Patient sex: M
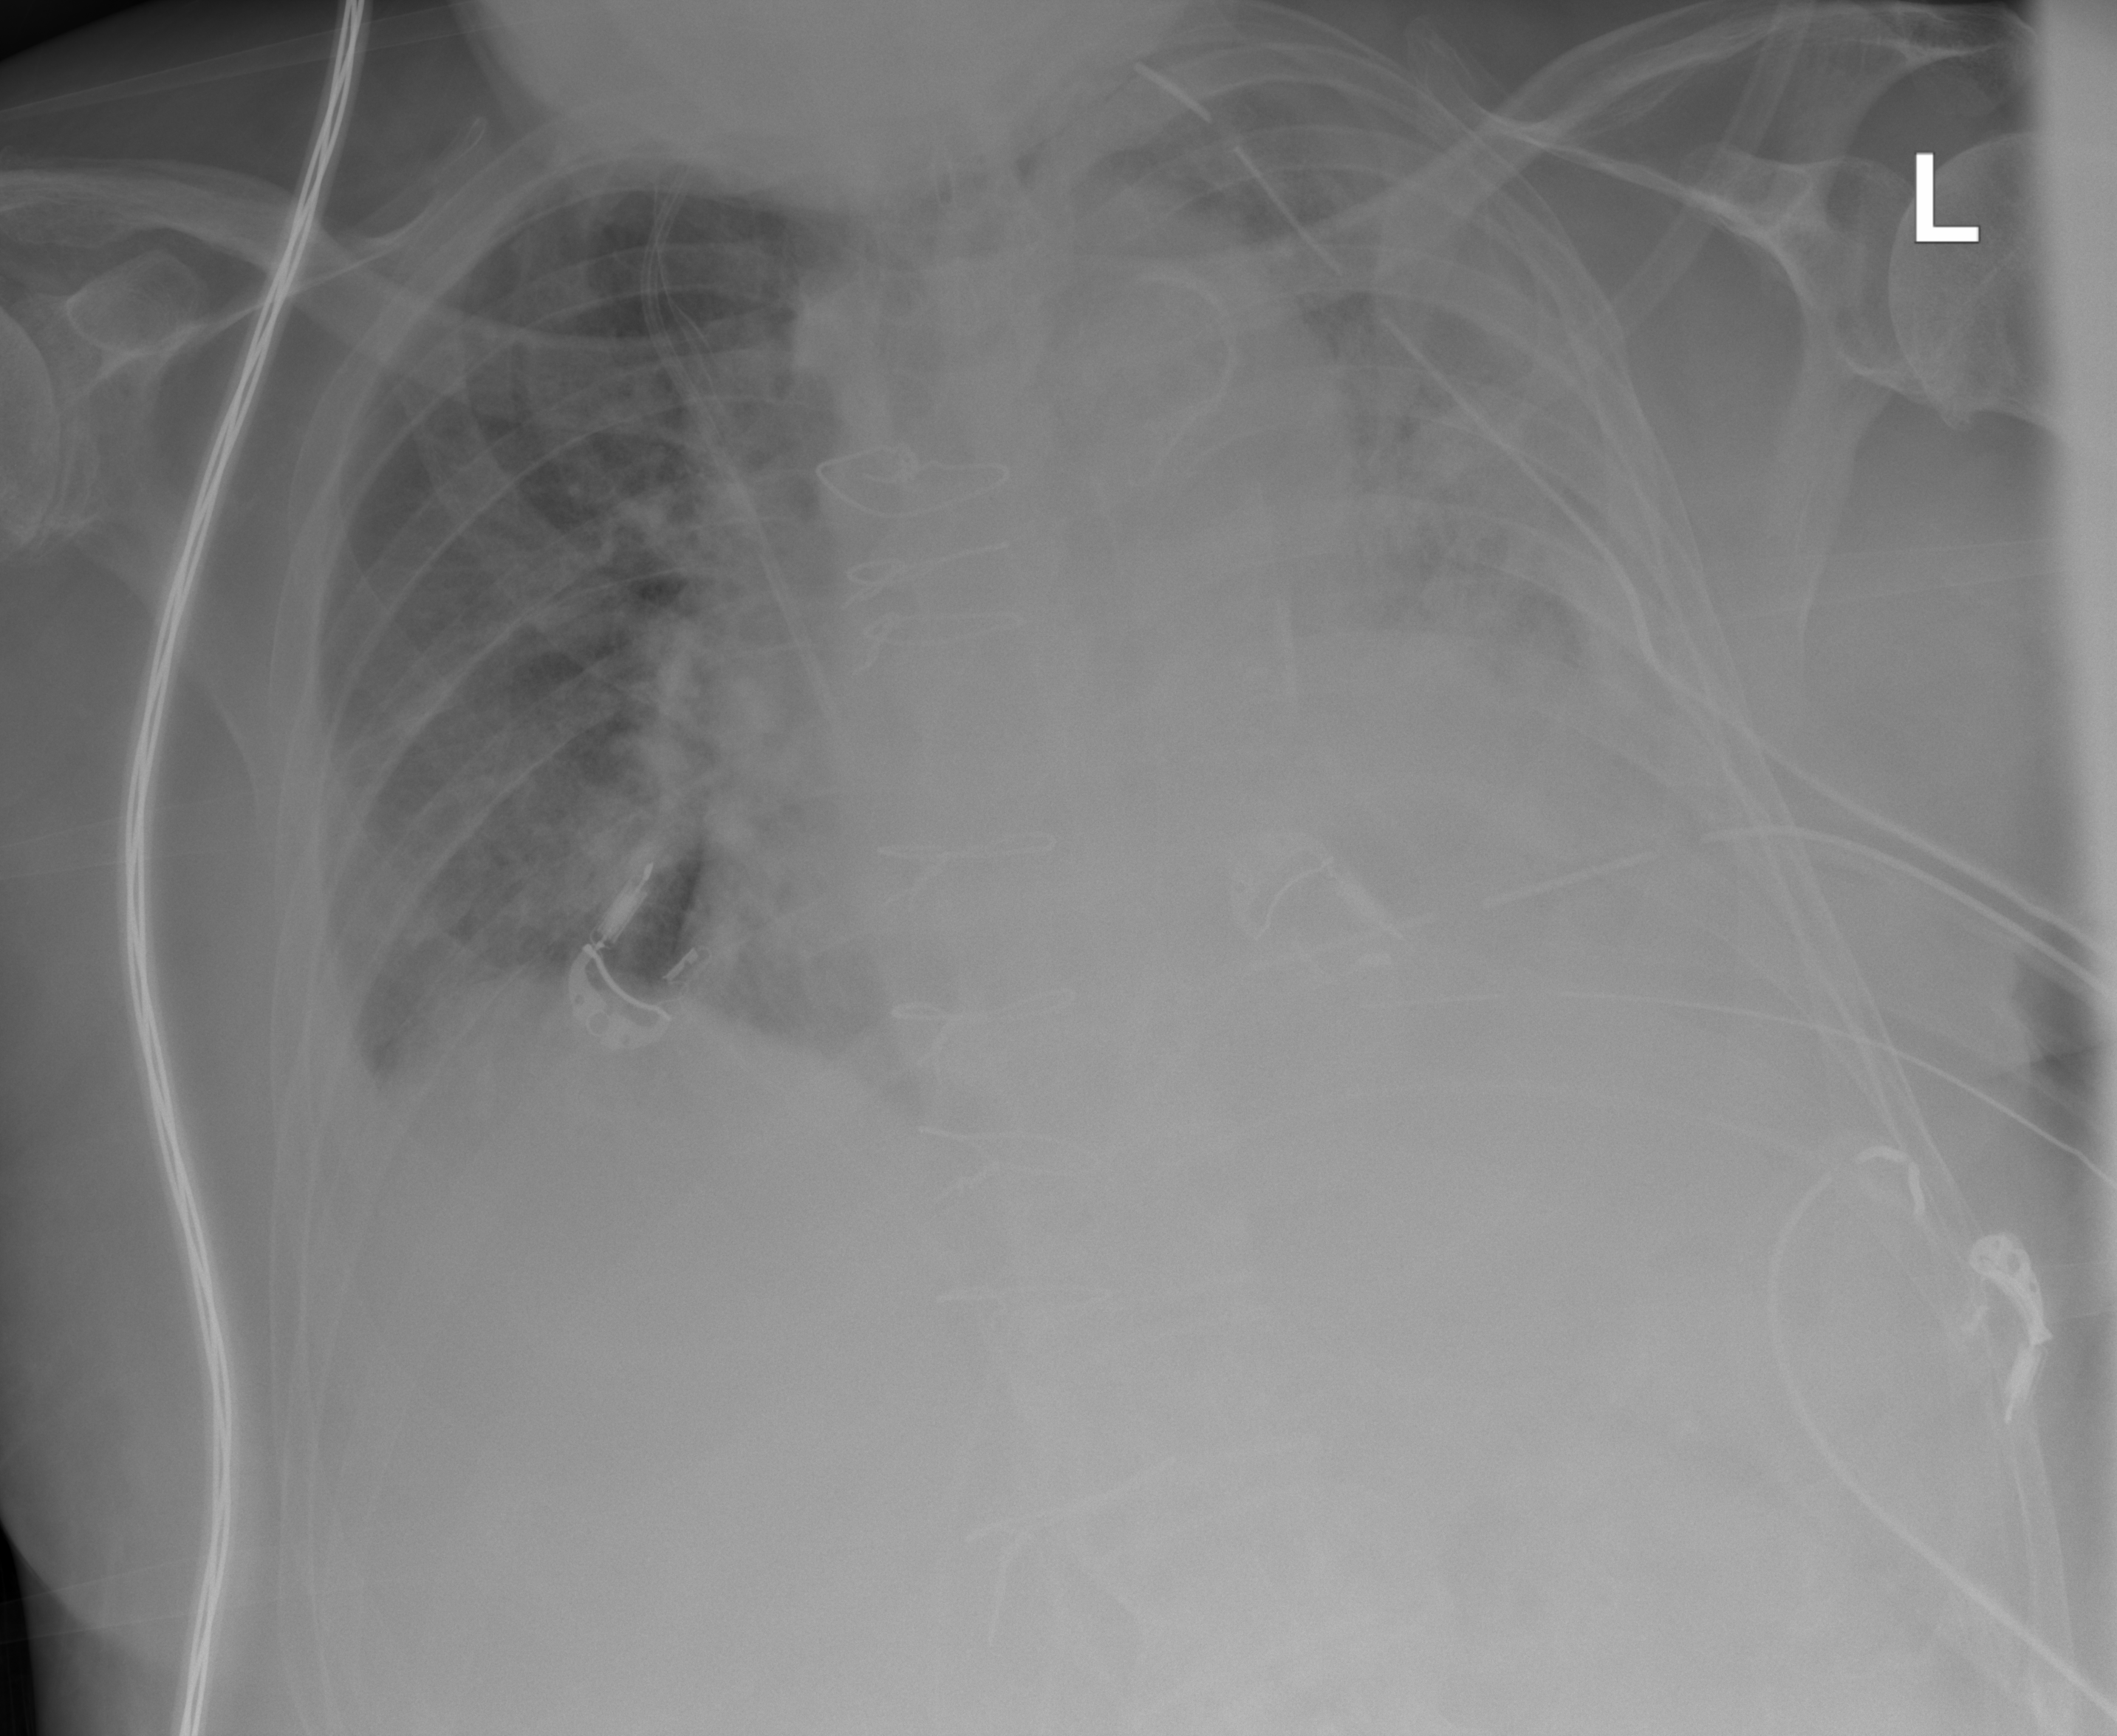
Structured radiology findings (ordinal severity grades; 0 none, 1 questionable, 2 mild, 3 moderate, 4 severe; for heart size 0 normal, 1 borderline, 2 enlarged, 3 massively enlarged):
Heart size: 2
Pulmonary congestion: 0
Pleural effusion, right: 2
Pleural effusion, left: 3
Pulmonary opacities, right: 0
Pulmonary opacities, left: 0
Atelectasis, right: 0
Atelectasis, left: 3